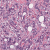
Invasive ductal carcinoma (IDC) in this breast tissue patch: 1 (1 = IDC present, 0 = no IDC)